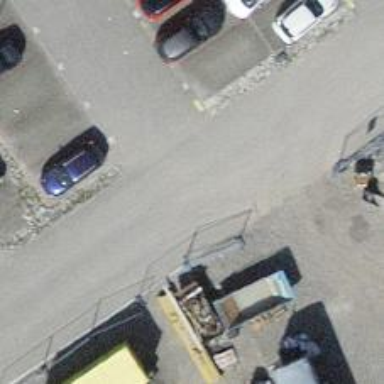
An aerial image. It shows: Parking aisle designated as service road.